Question: Determine whether the two graphs given in the figure are isomorphic. If you think they are isomorphic, answer 1; if you think they are not isomorphic, answer 0.
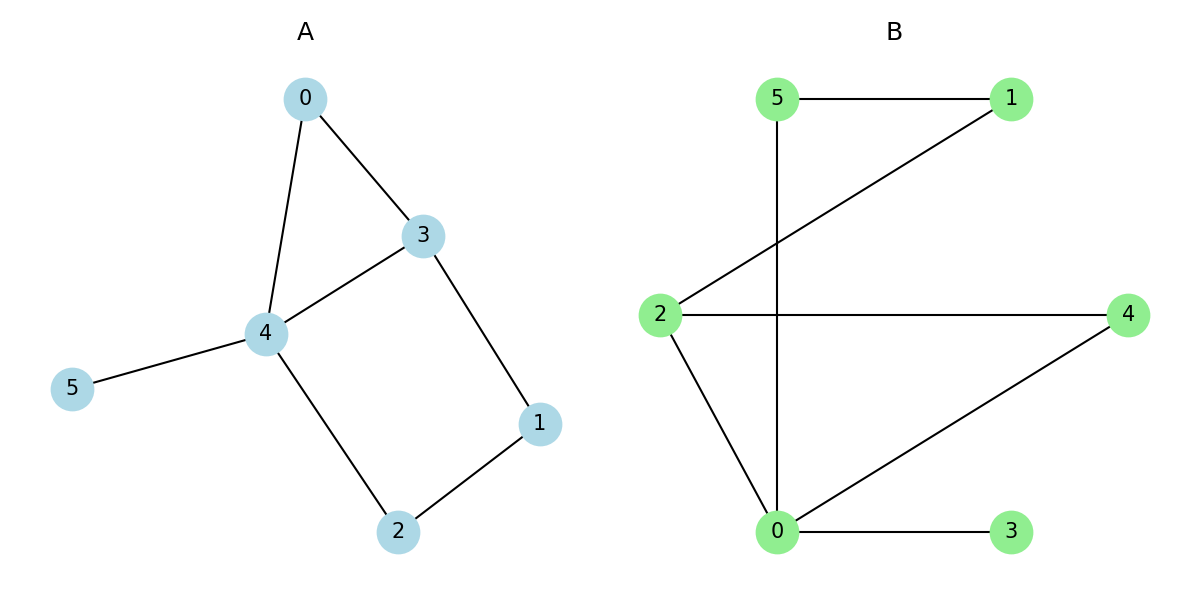
Answer: 1